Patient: sex F, age 26
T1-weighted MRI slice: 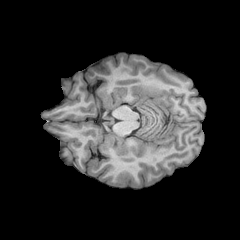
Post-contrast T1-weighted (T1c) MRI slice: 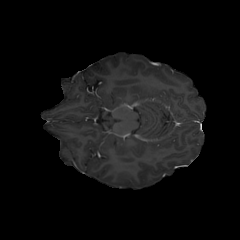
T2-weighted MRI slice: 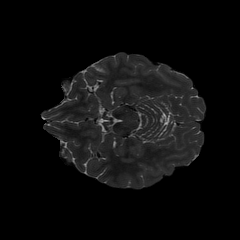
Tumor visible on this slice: no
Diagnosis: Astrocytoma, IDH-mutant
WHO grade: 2